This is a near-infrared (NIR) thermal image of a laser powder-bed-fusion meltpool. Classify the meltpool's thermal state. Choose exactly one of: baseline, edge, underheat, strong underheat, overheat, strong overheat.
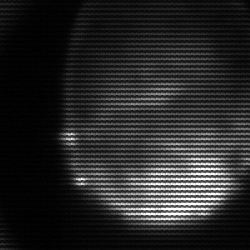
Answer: edge